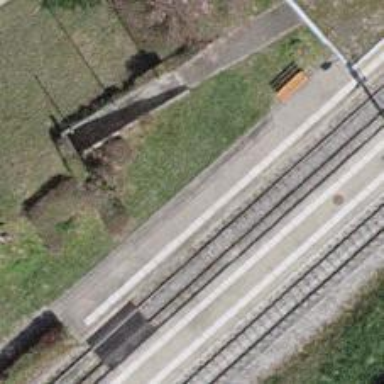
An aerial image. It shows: Brown bench in the vicinity.